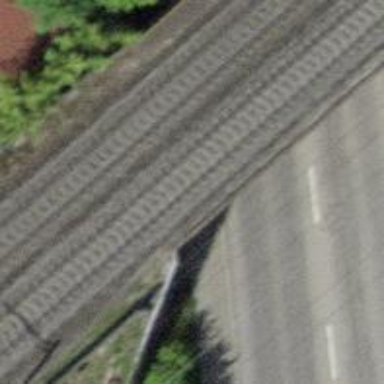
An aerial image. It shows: Single-track railway bridge with contact lines for electrification.